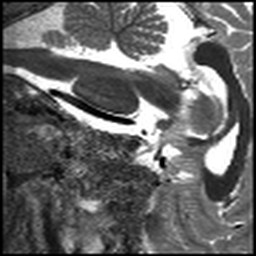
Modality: T1map
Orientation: sagittal
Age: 32
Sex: male